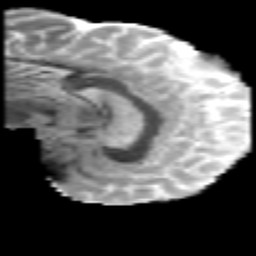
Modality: MD
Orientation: sagittal
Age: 22
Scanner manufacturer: philips
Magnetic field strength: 3 T
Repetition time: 8.6 s
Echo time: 0.127 s